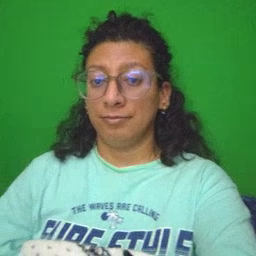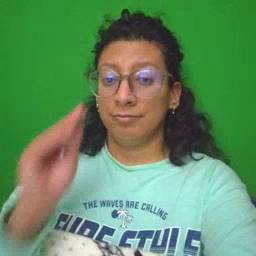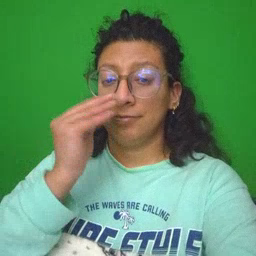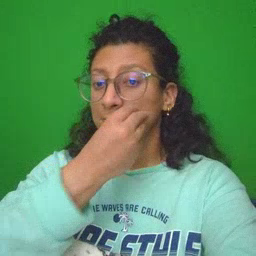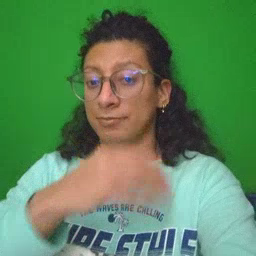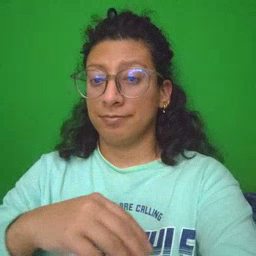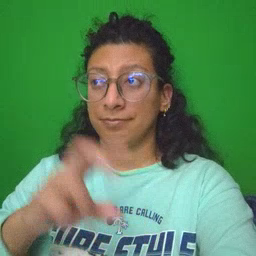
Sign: flower